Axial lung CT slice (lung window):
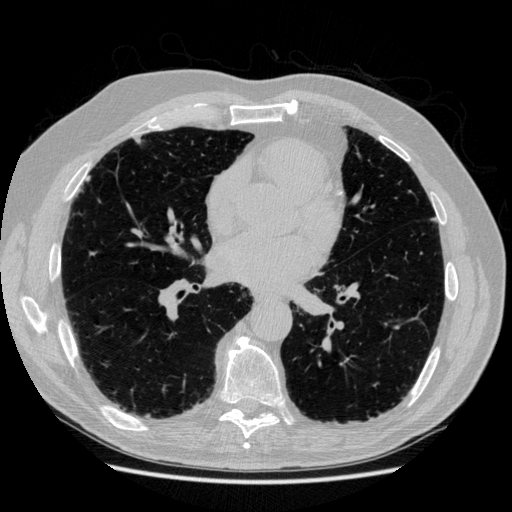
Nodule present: yes
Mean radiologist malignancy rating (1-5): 3